Field crop: maize
Growth stage: 1
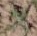
Species: atriplex